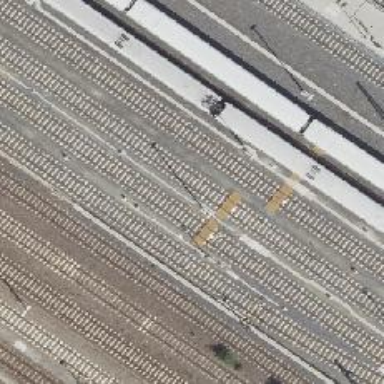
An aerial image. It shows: Railway signal.